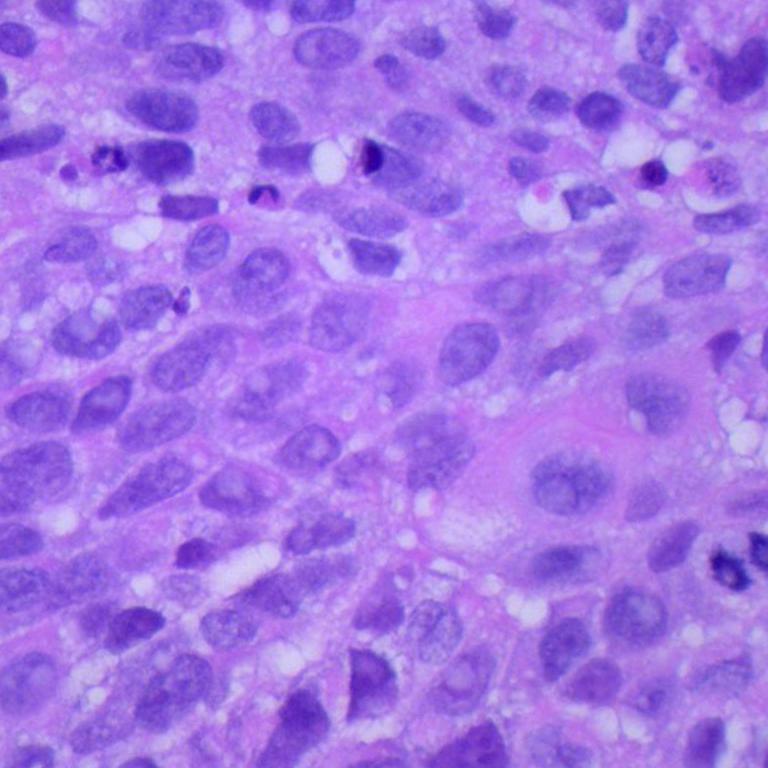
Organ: lung
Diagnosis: squamous carcinomas